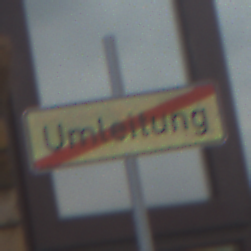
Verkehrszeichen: EndeDerUmleitungsankuendigung
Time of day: MorningAfternoon
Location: Outdoor (Urban)
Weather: Overcast
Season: NotSpecified
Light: Natural